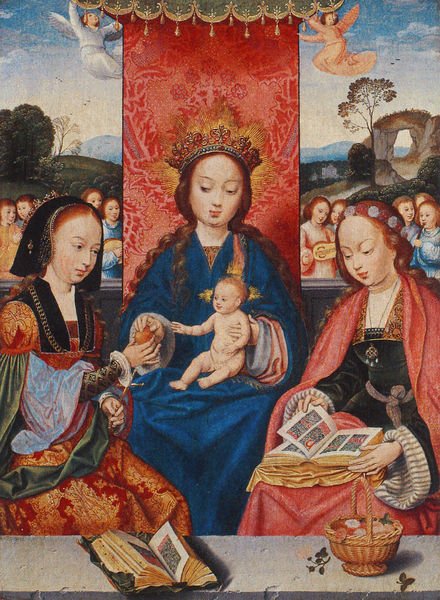
Titel: Muttergottes mit dem Kind und den hll. Margaretha und Dorothea
Künstler: Bartholomäus Bruyn d. Ä.
Institution: München, Alte Pinakothek
Schlagwörter: frauen, sitzen, rot, vorhang, kind, engel, jesus, maria, madonna, wandbehang, haubefrau, reppixh